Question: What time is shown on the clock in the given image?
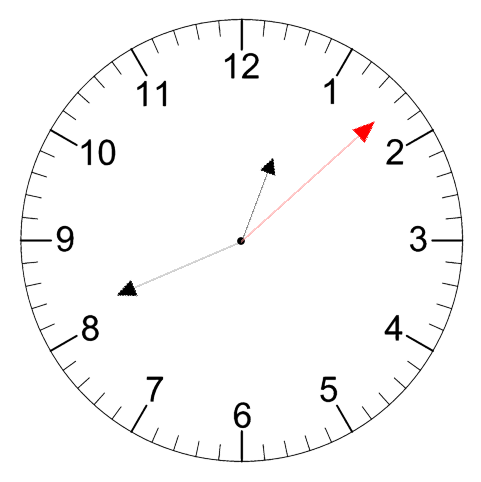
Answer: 12:41:08